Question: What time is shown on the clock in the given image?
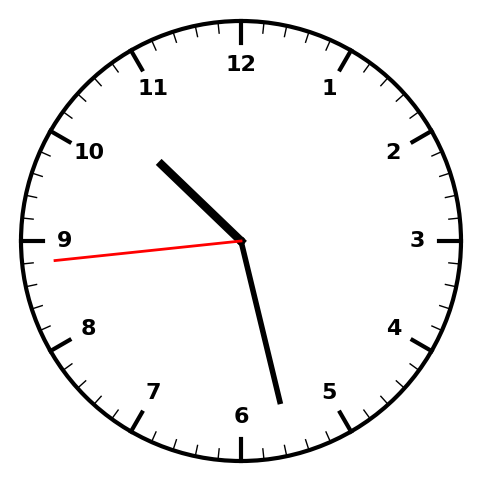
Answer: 10:27:44